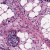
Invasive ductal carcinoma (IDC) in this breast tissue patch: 1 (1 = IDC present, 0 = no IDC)